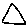
Label: triangle